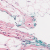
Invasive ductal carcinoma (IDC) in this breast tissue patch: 0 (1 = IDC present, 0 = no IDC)